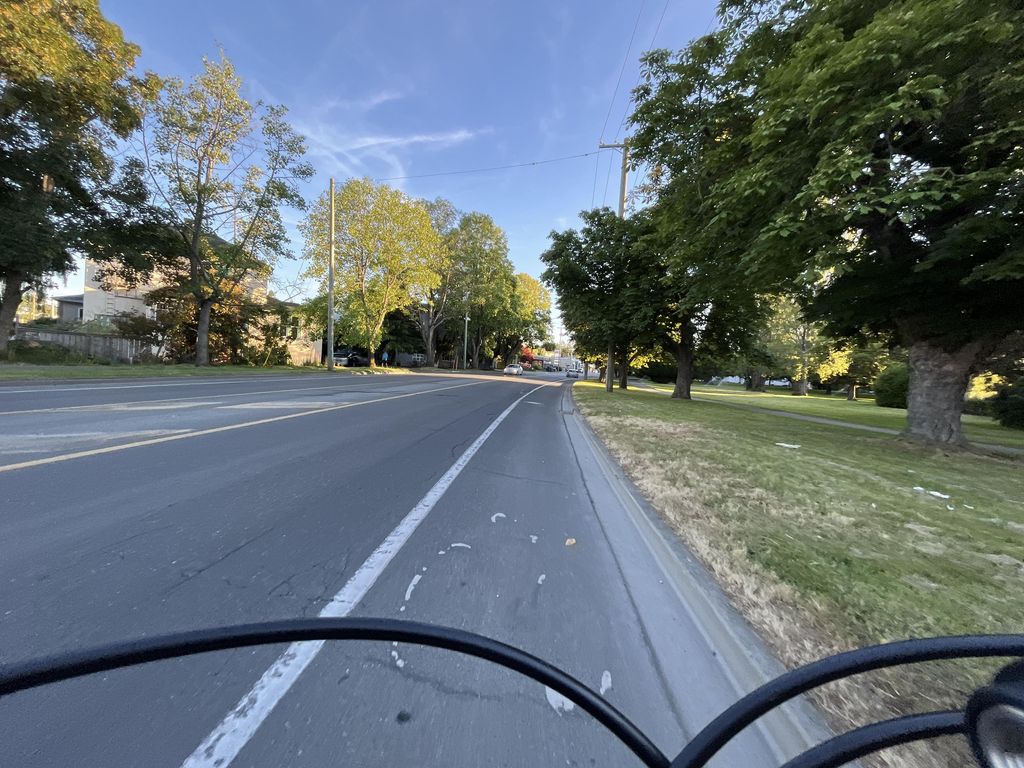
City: victoria